Field crop: maize
Growth stage: 2
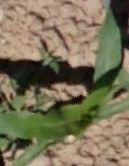
Species: maize